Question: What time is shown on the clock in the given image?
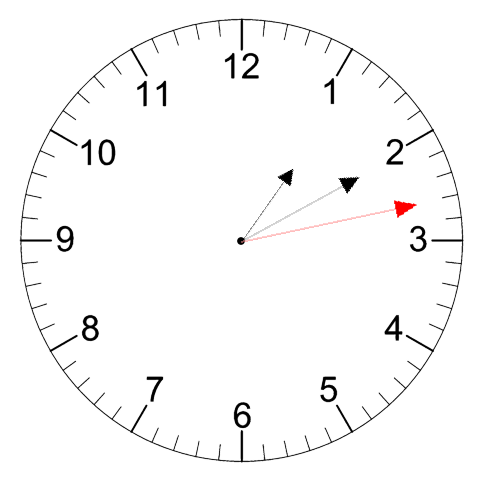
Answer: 01:10:13